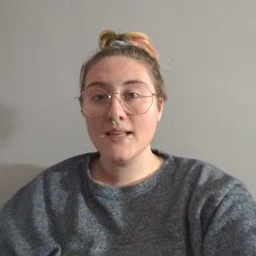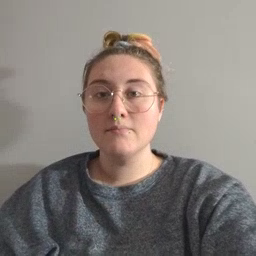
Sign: bee